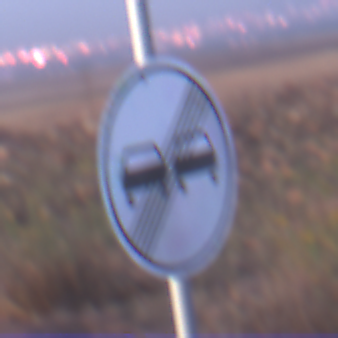
Verkehrszeichen: EndeUeberholverbot
Umgebung: Outdoor, Nature
Tageszeit: SunriseSunset
Wetter: Clear
Licht: Natural
Jahreszeit: NotSpecified
Kontrast: LowContrast